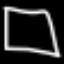
Label: square